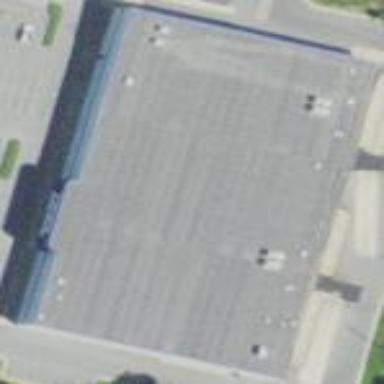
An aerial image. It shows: Warehouse building.